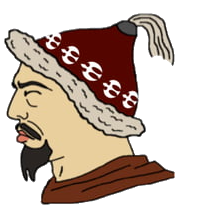
Label: 4_Yes_Chad